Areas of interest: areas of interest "Residential Area"
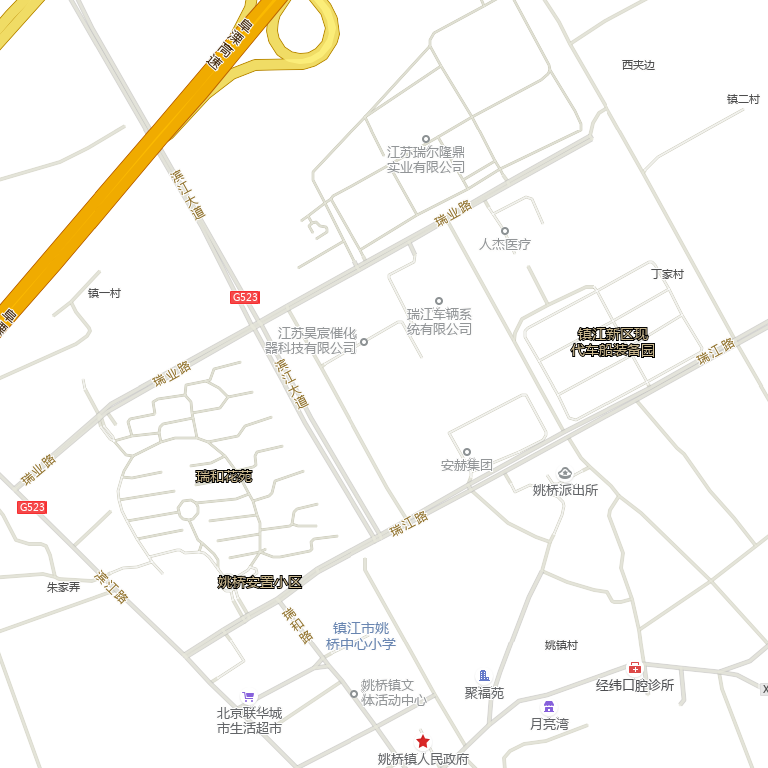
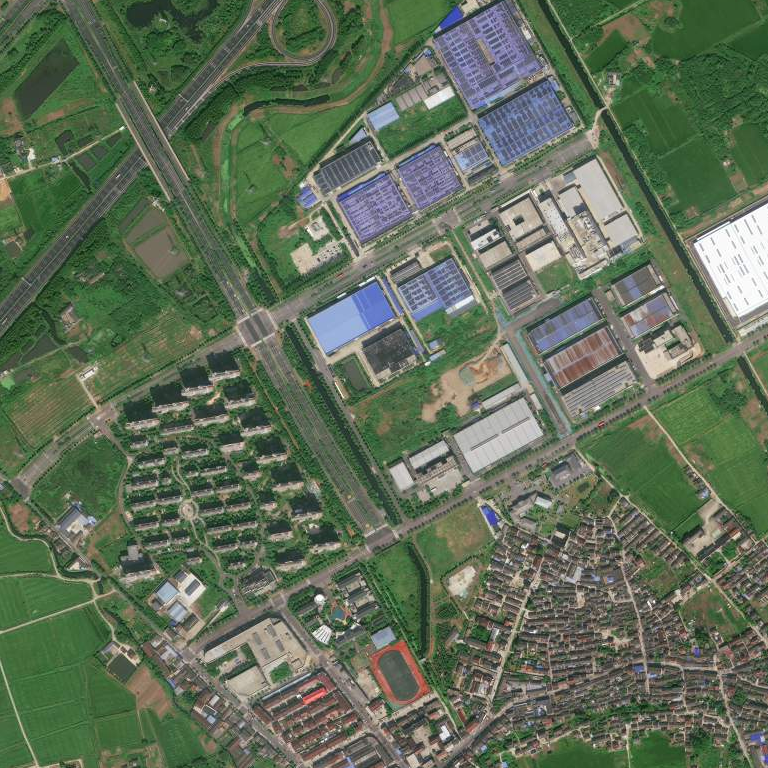